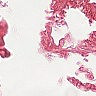
Metastatic tissue present: no